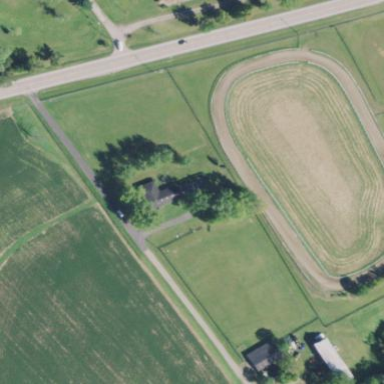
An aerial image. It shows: Horse racing track for leisure and sport activities.